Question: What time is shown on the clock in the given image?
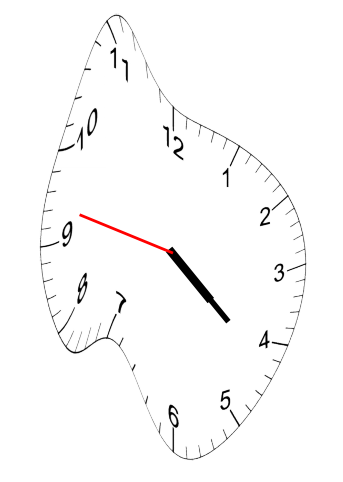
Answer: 04:21:47